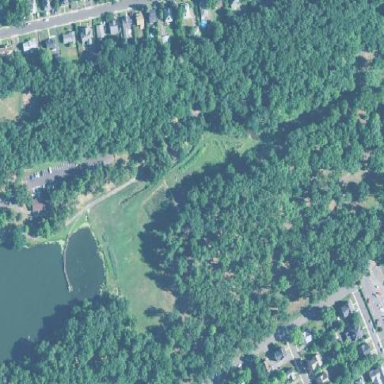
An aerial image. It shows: Existing Preserved Open Space categorized as park.